Question: I'm looking for a way that I can add my zend form element inside a table, I tried this method below but its not working:I want this element to be inside the table below it.example pic below
'''
$name2 = new Zend_Form_Element_Text('search');
$name2->setLabel('Search Enterprise Name:');
$name2->addValidator('NotEmpty')
->setDecorators(array(
'FormElements',
array('HtmlTag', array('tag' => 'table', 'id' => 't1')), 'Form',
));
<div class="col-md-6" style="margin-left: 0;">
<table class='spreadsheet dataTable' cellpadding='0' cellspacing='' id="t1">
<thead>
<tr role="row">
<th>ENTER SERVICE PROVIDER USED</th>
</tr>
</thead>
</table>
<button type="button" onclick="alert('I work!')">Click Me!</button>
</div>
'''

Thanks in advance
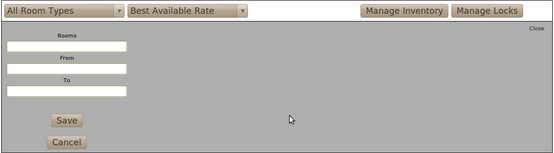
Answer: If I understand the question correctly, you can add the item into view.
Declare your item in a form 'Application_Form_Toto'.
In your action to declare your form in the view
'''
$form = new Application_Form_Toto();
$this->view->form = $form;
'''
Call your element in your HTML (your view)
'''
<table>...<tr>...<td><?php echo $this->form->search;?></td>...</tr>...</table>
'''